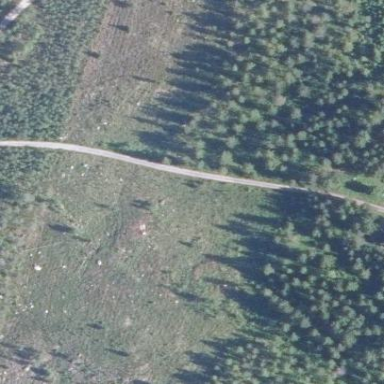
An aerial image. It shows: Clearcut man-made area surrounded by scrub vegetation.